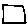
Label: square